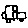
Label: car